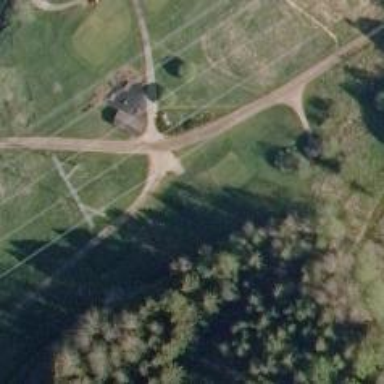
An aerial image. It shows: Service road designated as golf cart path.